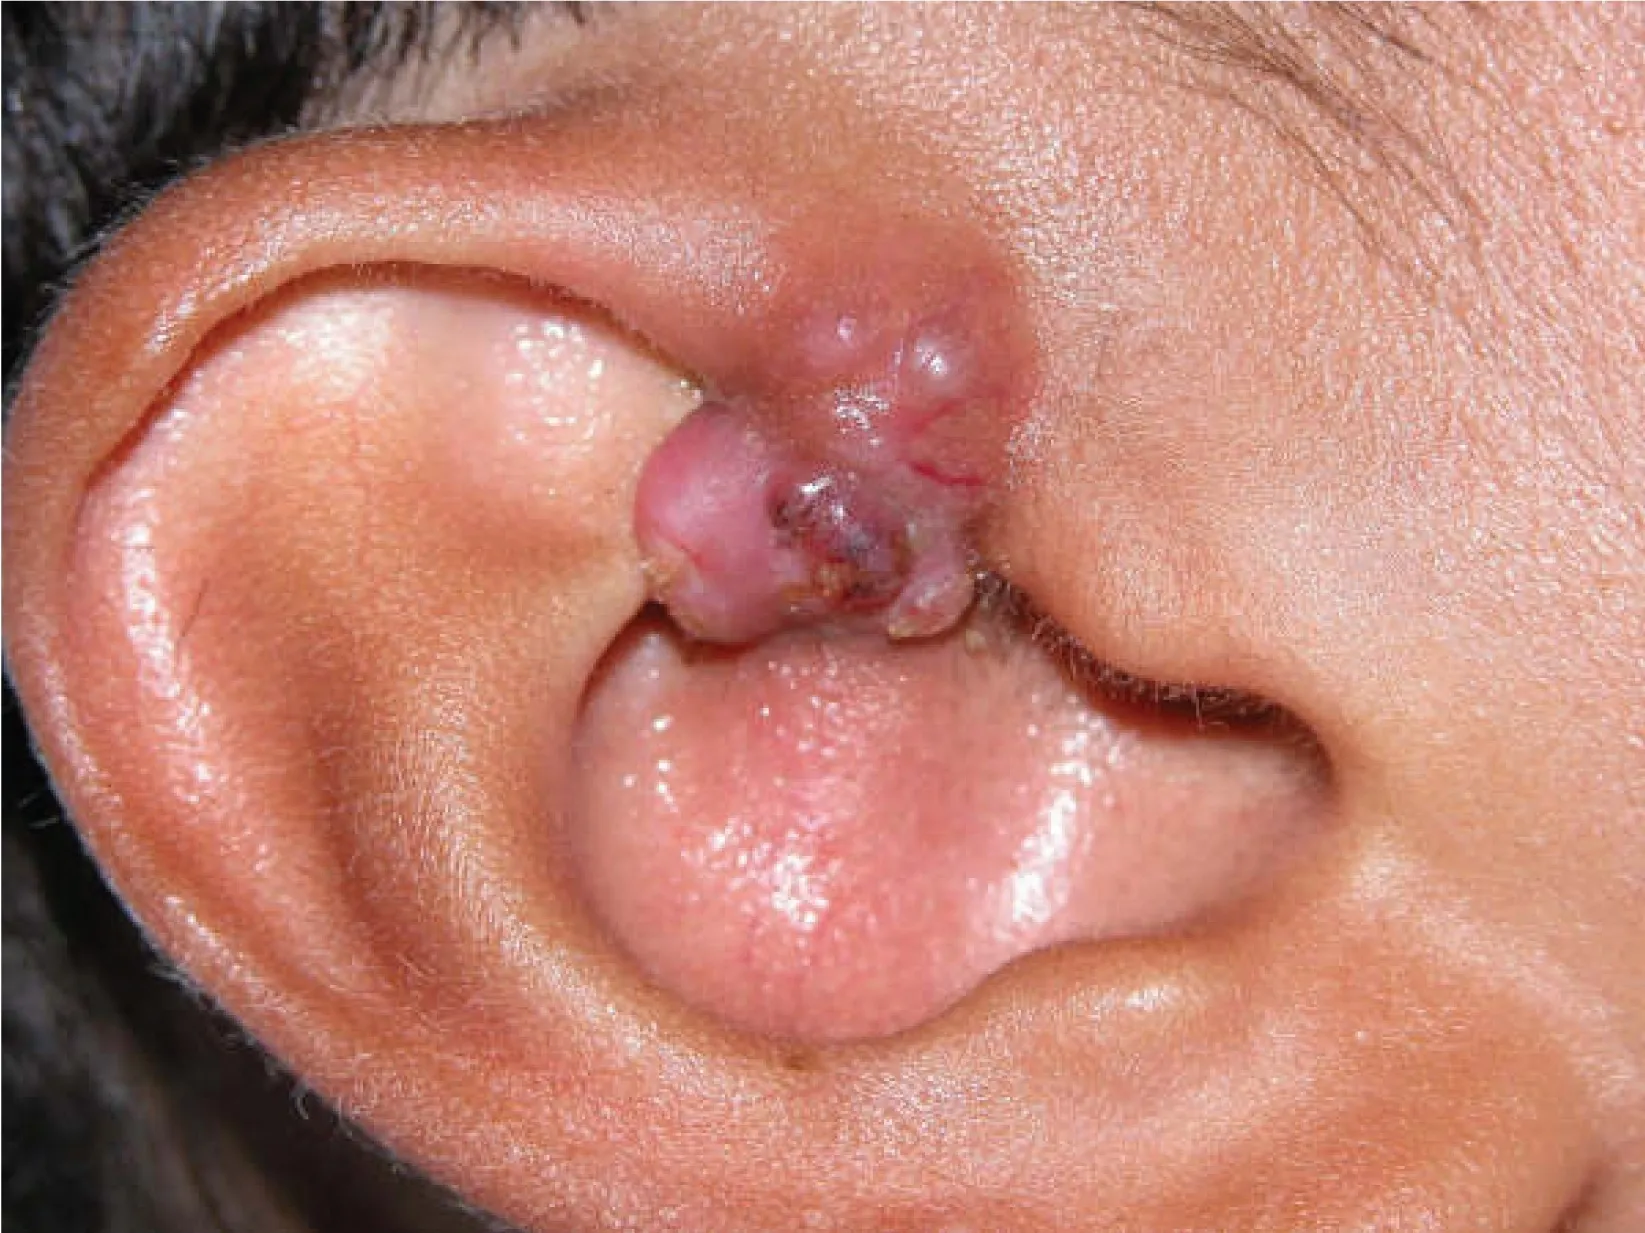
Original leasion.
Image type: medical_photograph (skin_photograph)